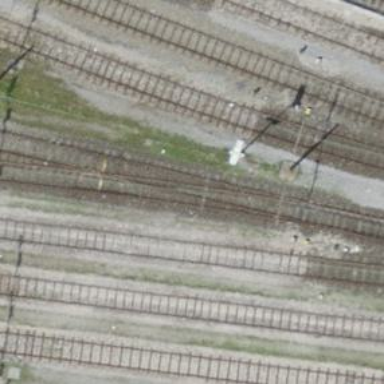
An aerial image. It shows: Rail yard with electrified rails using contact line. The voltage for the electrification system is 3000 and 15000 volts.